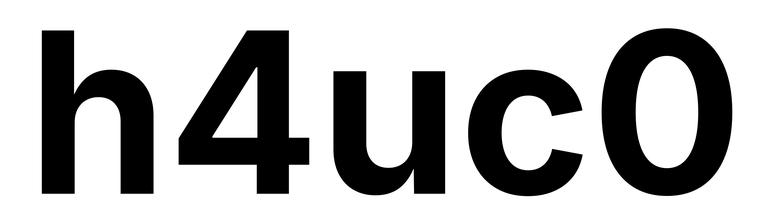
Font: Inter_Bold